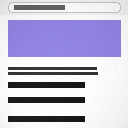
Screen state: on